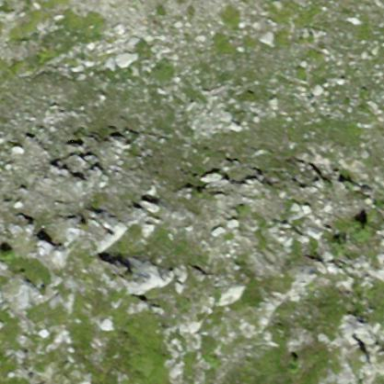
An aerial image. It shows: Landscape dominated by bare rock.